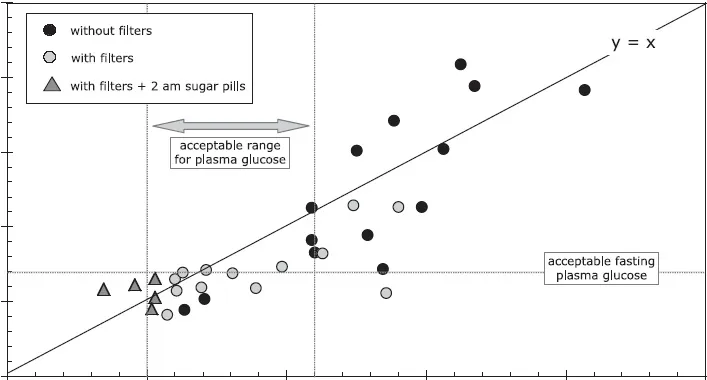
Case 4: Fasting (8 am) and 2 am plasma glucose levels for 12-year old male with Type 1 diabetes with and without GS filters. NOTE: Sugar pills were administered at 2 am for 5 d to prevent hypoglycemia while filters were installed.
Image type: chart (chart)